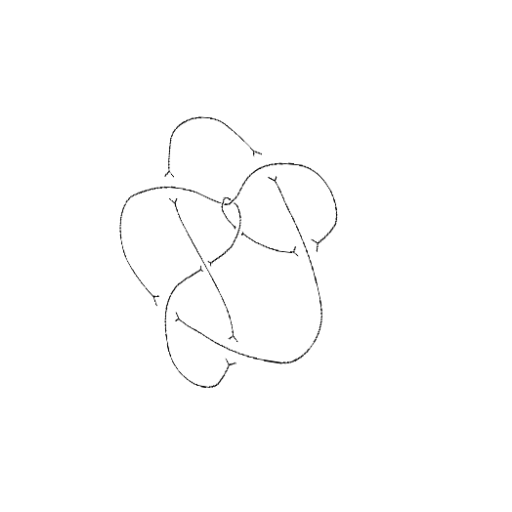
Crossing number: 9